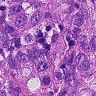
Metastatic tissue present: yes